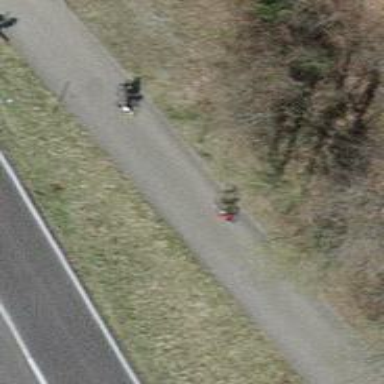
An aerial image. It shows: Asphalt cycleway.